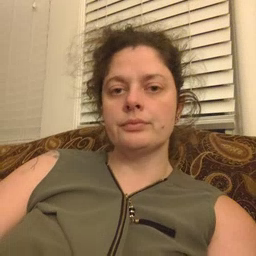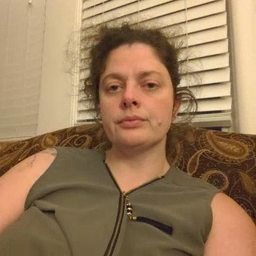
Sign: cry